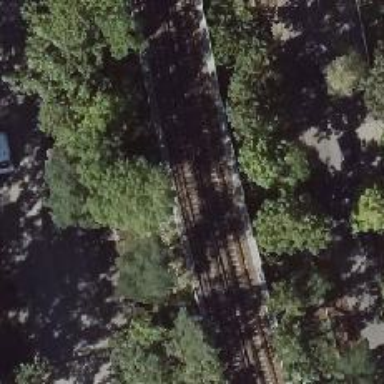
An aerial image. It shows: Electrified rail with power supplied from the top.